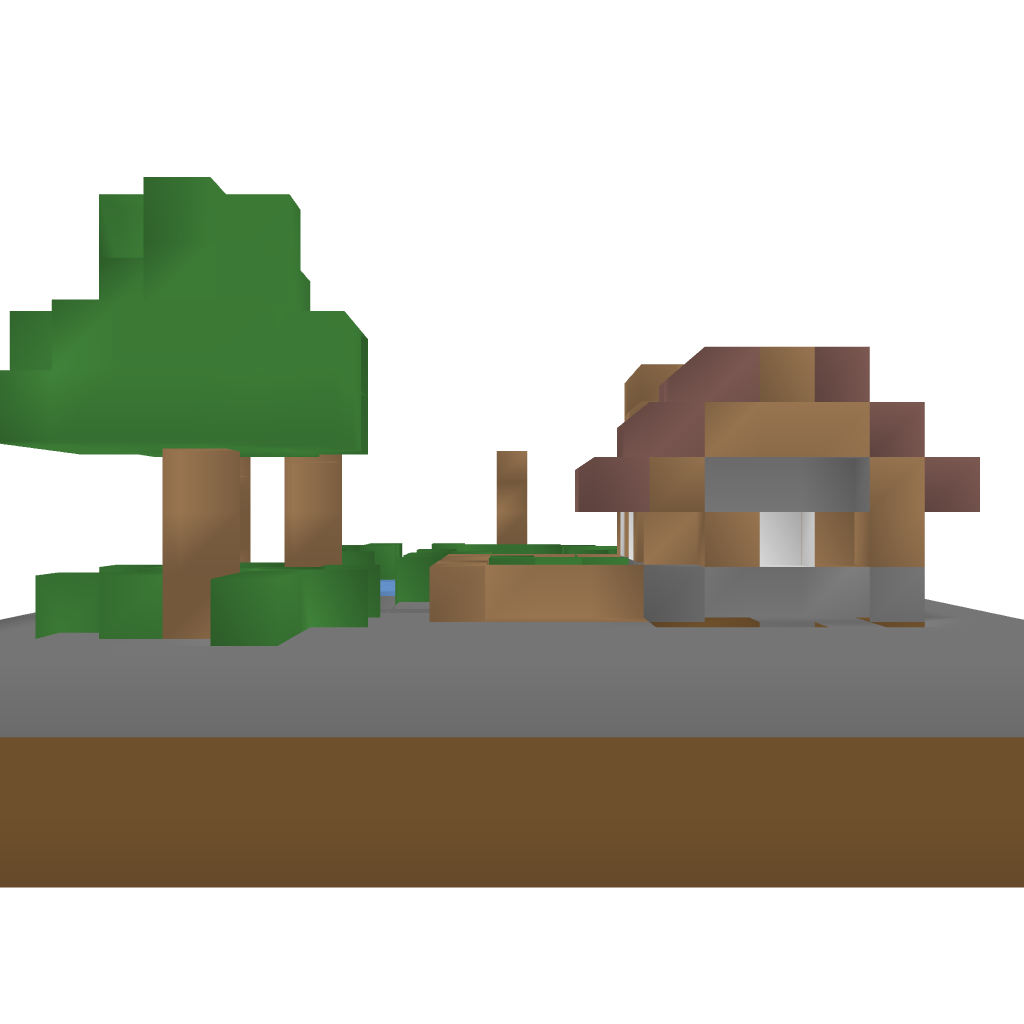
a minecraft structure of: cozy start house bad low quality